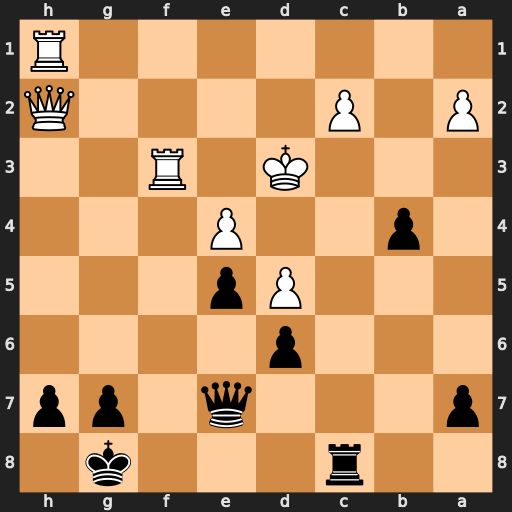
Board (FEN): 2r3k1/p3q1pp/3p4/3Pp3/1p2P3/3K1R2/P1P4Q/7R
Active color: b
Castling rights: -
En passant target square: -
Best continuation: Rc3+ Kd2 Qg5+ Kd1 Rxf3 Qxh7+ Kf7